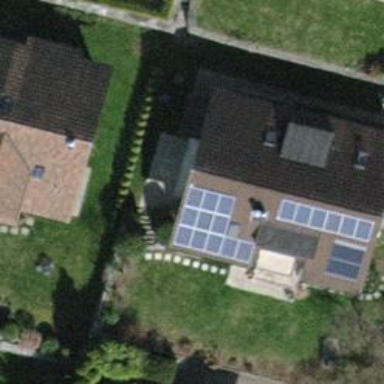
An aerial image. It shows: Small solar photovoltaic panel generator on the roof of building.